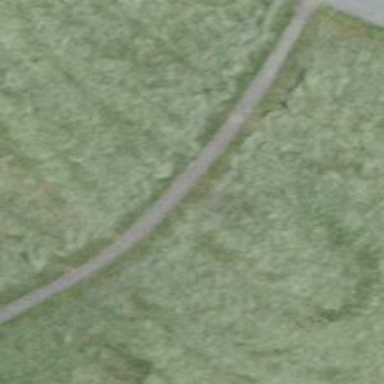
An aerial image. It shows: Asphalt path.